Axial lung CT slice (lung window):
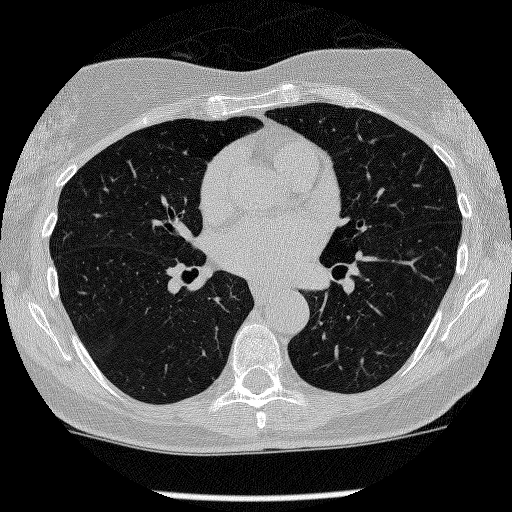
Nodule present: no